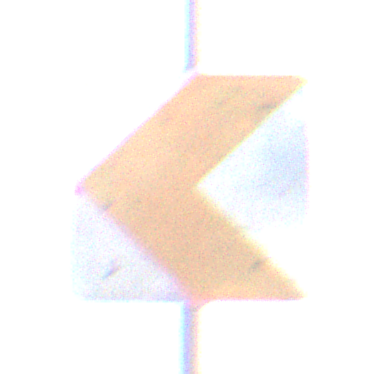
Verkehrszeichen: RichtungstafelnInKurvenKleinRechts
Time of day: Midday
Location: Outdoor (Nature)
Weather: Overcast
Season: NotSpecified
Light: Natural